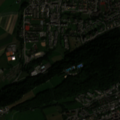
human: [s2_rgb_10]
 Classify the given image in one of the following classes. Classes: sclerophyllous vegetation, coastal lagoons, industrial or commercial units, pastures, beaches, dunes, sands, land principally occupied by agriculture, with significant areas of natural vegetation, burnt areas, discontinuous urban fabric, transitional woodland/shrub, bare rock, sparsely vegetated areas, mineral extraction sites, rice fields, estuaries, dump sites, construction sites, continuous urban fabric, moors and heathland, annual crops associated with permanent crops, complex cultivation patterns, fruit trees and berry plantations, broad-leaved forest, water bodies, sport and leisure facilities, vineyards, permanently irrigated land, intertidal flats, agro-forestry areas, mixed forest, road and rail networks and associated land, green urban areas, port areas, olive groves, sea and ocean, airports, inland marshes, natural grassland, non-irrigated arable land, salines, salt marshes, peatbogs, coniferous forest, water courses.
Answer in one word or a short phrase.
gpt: discontinuous urban fabric, non-irrigated arable land, mixed forest